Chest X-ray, AP view. Patient: 33 years old, sex M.
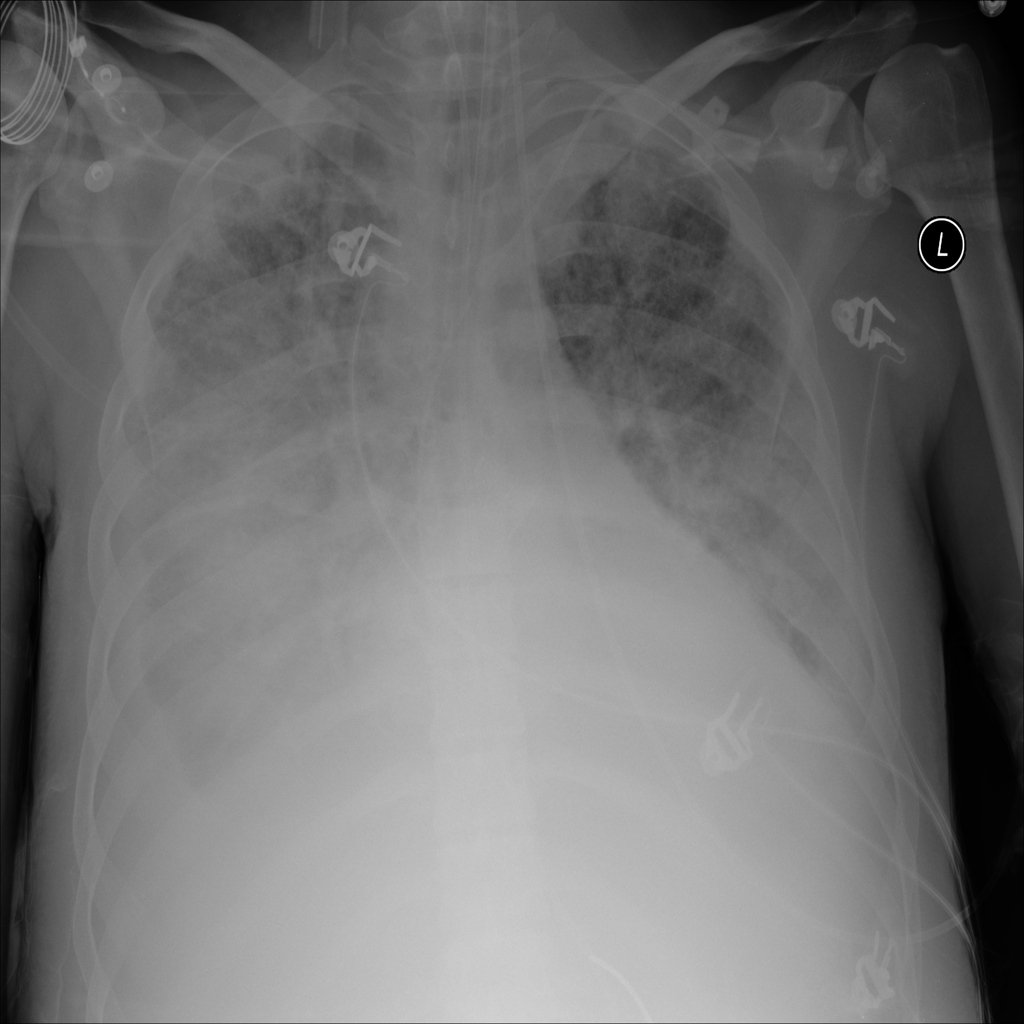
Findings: Consolidation